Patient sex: M
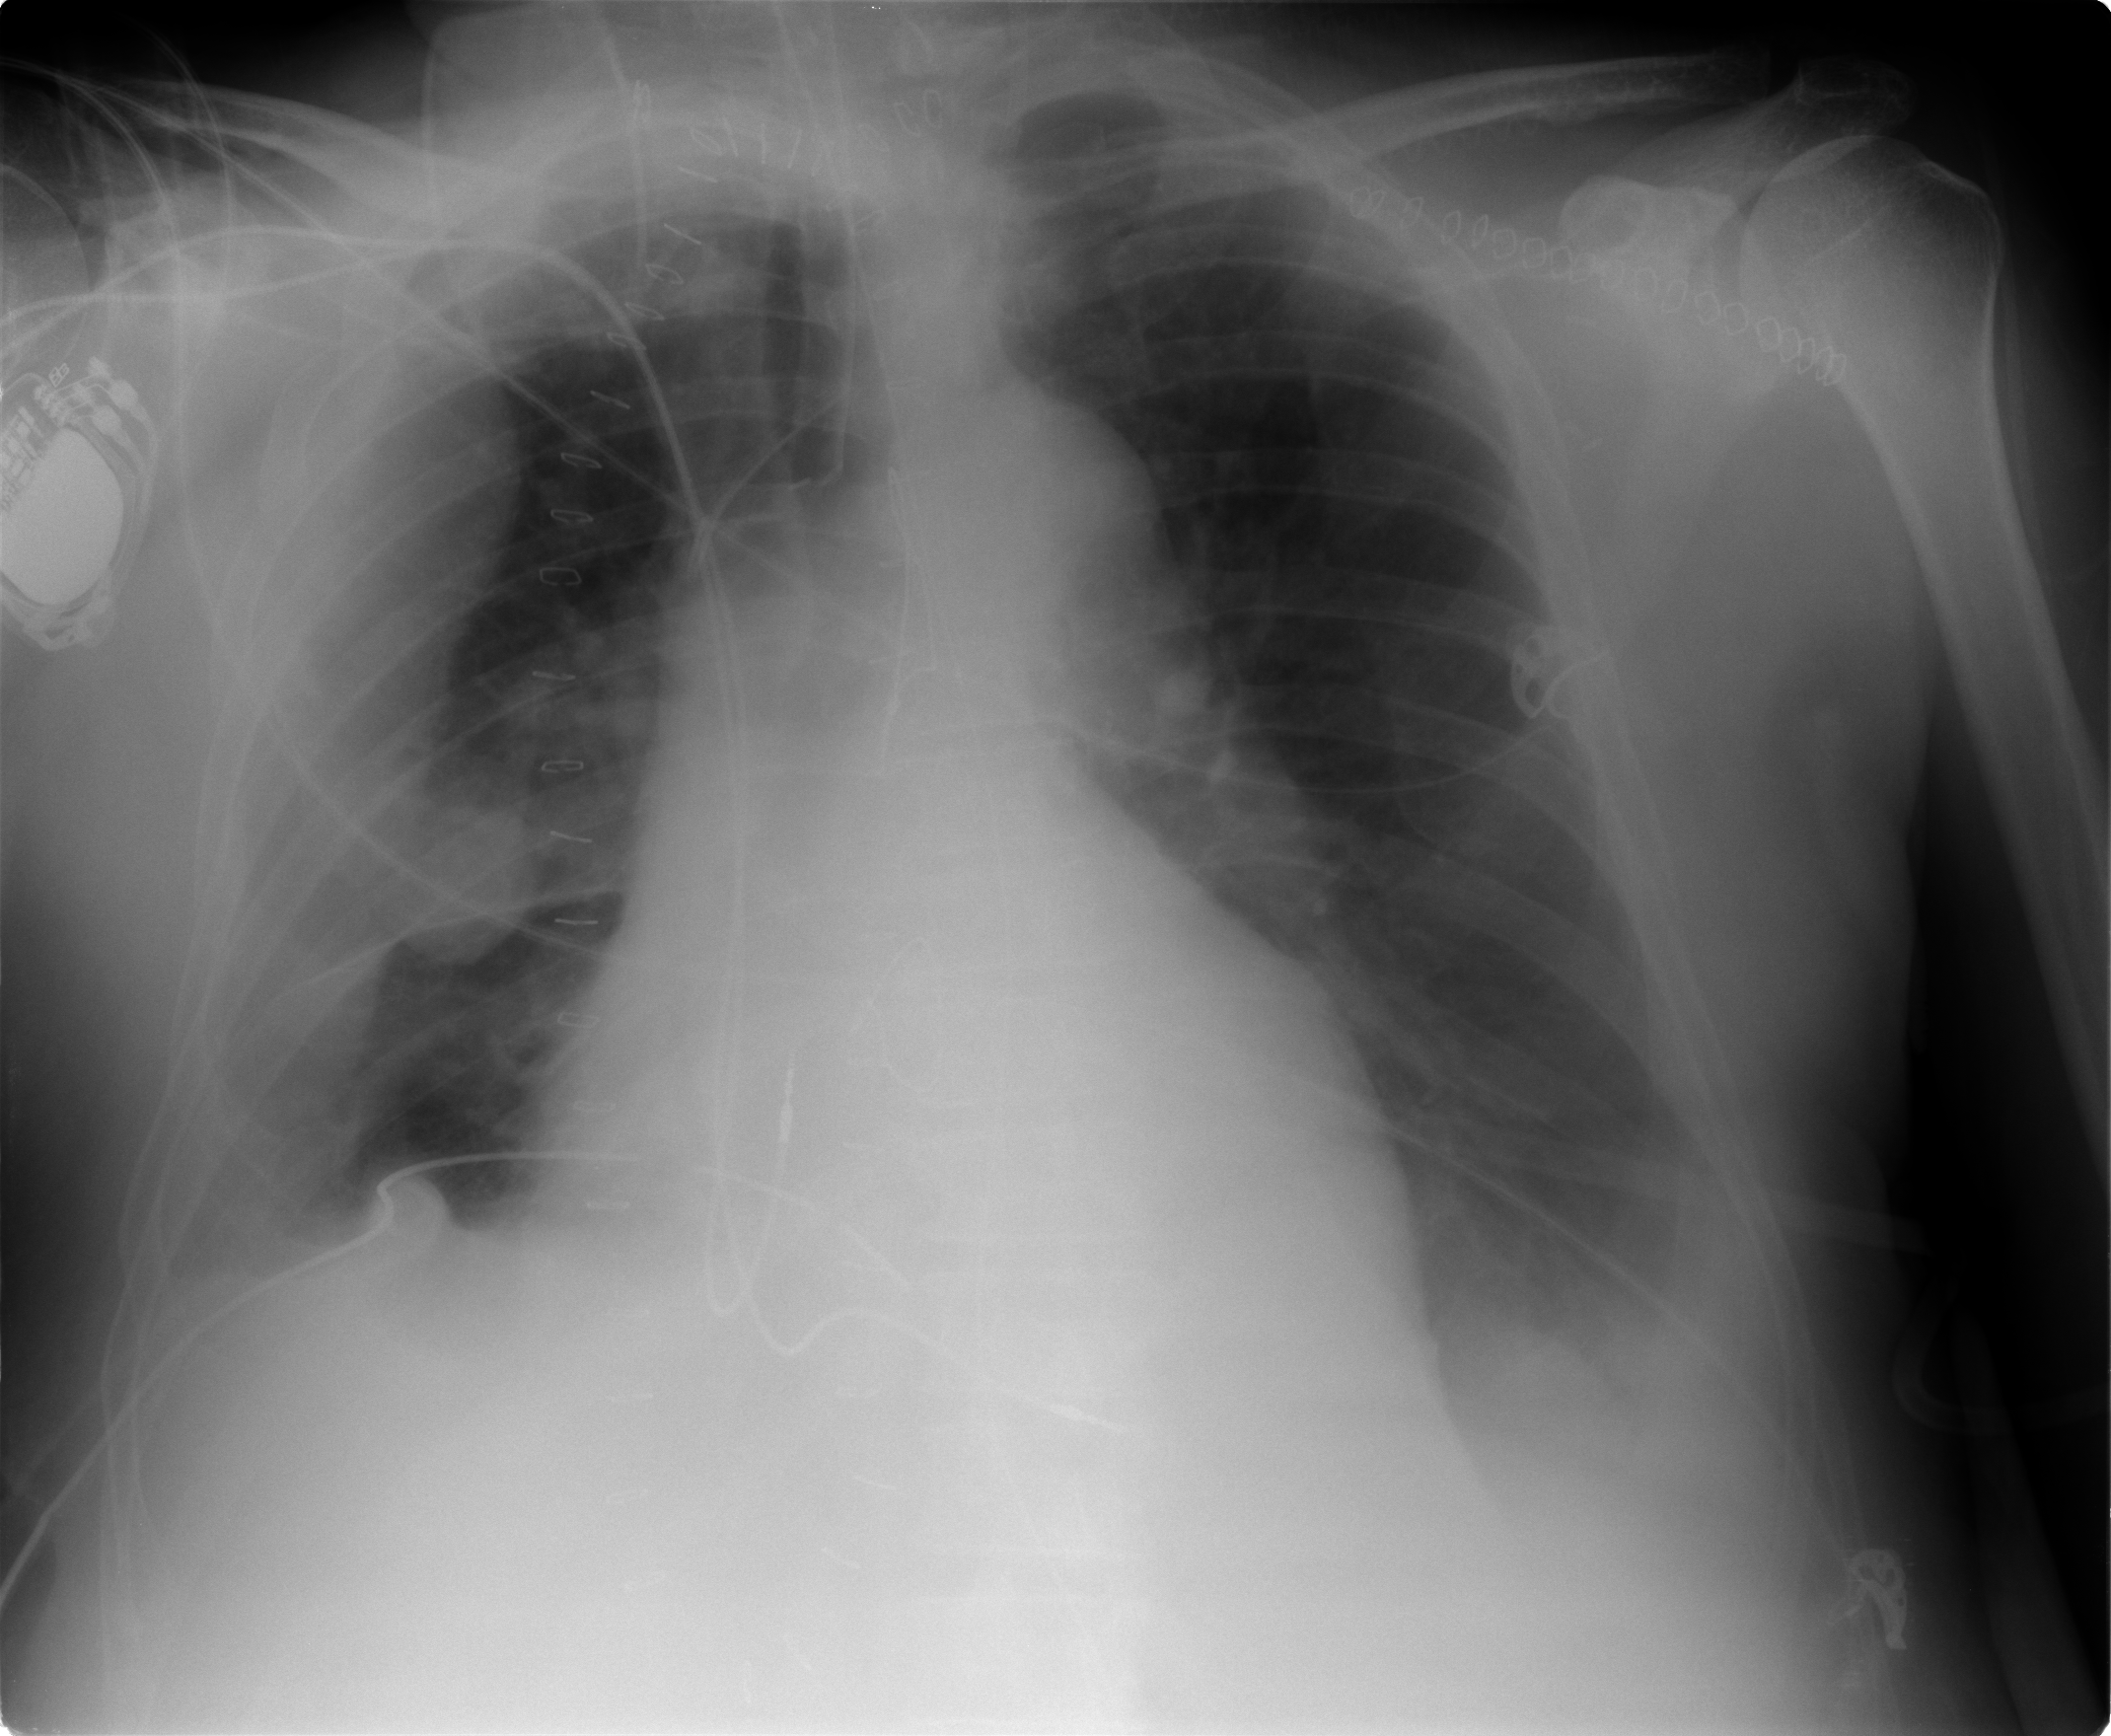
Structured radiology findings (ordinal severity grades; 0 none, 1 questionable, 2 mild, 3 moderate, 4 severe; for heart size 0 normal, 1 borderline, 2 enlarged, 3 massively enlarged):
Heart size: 2
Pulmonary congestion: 1
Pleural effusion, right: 3
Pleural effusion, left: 2
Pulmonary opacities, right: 1
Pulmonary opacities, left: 0
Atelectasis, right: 1
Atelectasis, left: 2